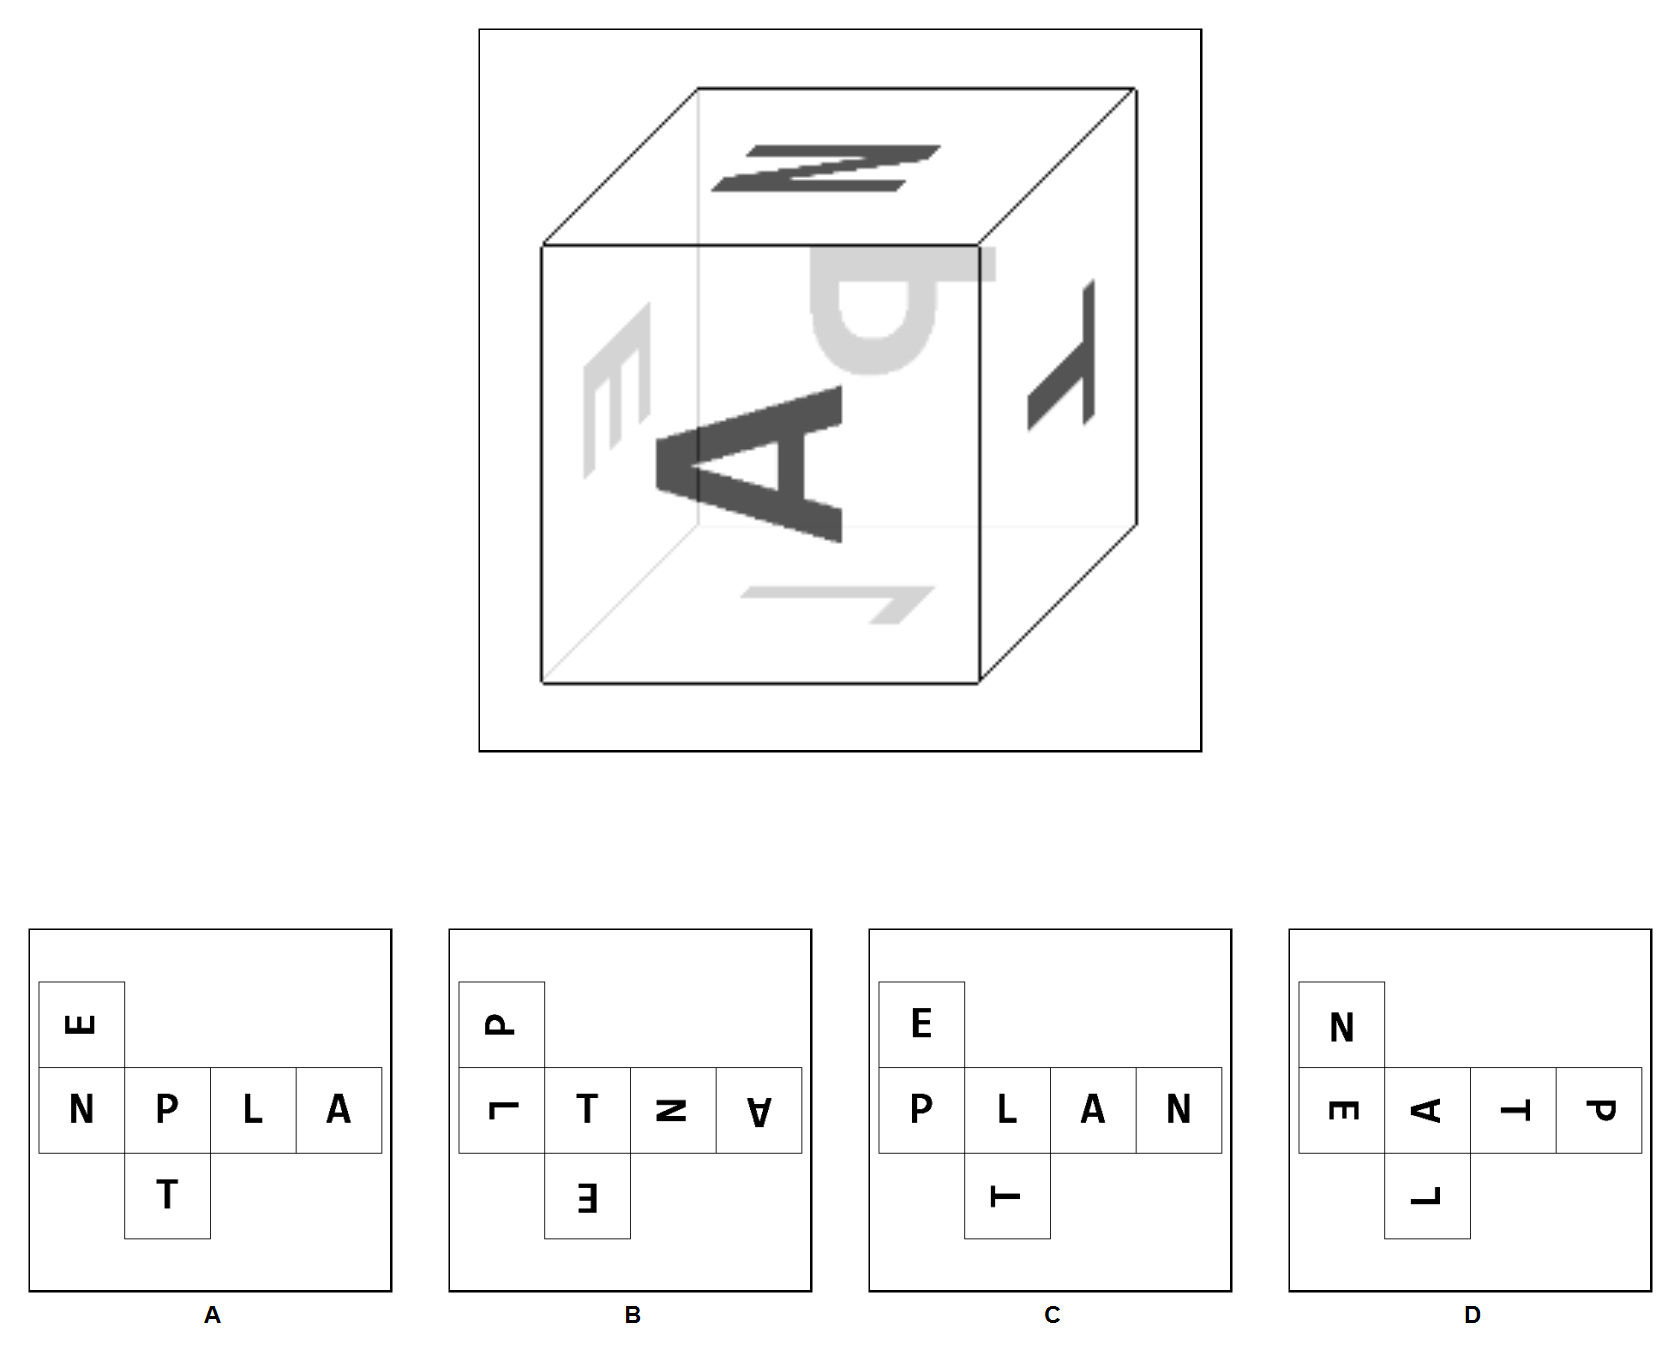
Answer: B